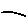
Label: line